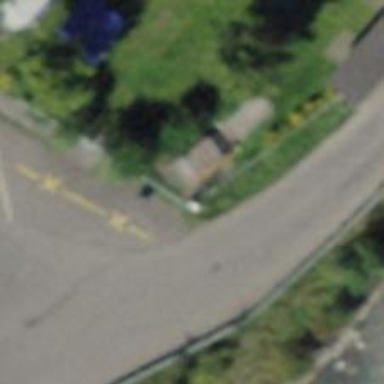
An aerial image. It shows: Bench.